七年级 · 计数
某校为了举办 “庆祝建军 90 周年” 活动, 调查了本校所有学生, 调查的结果如图,根据图中给出的信息, 这所学校赞成举办演讲比赛的学生有 $\qquad$人.

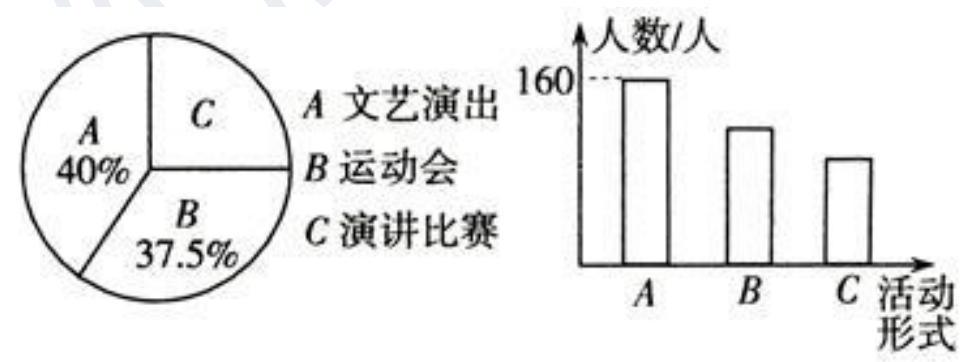
答案: 【答案】 90

【解析】

【分析】

本题主要考查扇形统计图的定义, 其中各部分的数量 $=$ 总体 $\times$ 其所占的百分比.

根据扇形统计图的定义, 各部分占总体的百分比之和为 1 , 则参加演讲比赛的学生占 $1-$ $40 \%-37.5 \%=22.5 \%$, 故由总人数 $\times$ 百分比 $=$ 某项人数计算.

【解答】

解: 由条形图知参加文化演出的有 160 人, 占总体的 $40 \%$,

所以全校参加活动的人数有 $160 \div 40 \%=400$ (人),

其中参加演讲比赛的学生占 $1-40 \%-37.5 \%=22.5 \%$,

故这所学校赞成举办演讲比赛的学生有 $400 \times 22.5 \%=90$ (人).故答案为 90 .